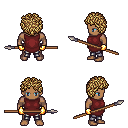
a pixel art fantasy rpg character, male body template, human, dark skin, maroon tunic, metal pants, blonde curly afro hairstyle, gold gloves, spear, four views (front, back, left, right), 2x2 character sprite sheet, small pixel art, hard edges, no anti-aliasing